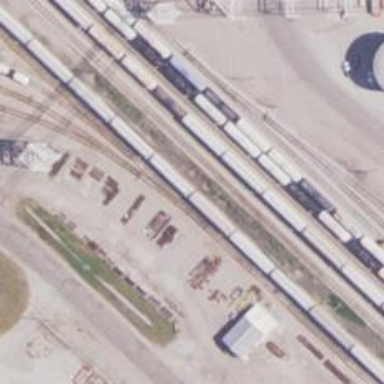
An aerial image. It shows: Railway spur service.